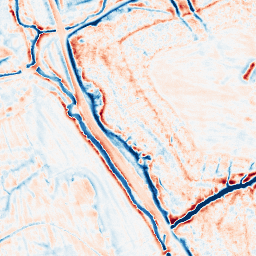
Category: edge_preserving
Decomposition family: bilateral
Decomposition parameters: d: 15
sigma_color: 75
sigma_space: 150
Upsampling method: bicubic_16x
Upsampling parameters: scale: 16
Upsampling scale: 16